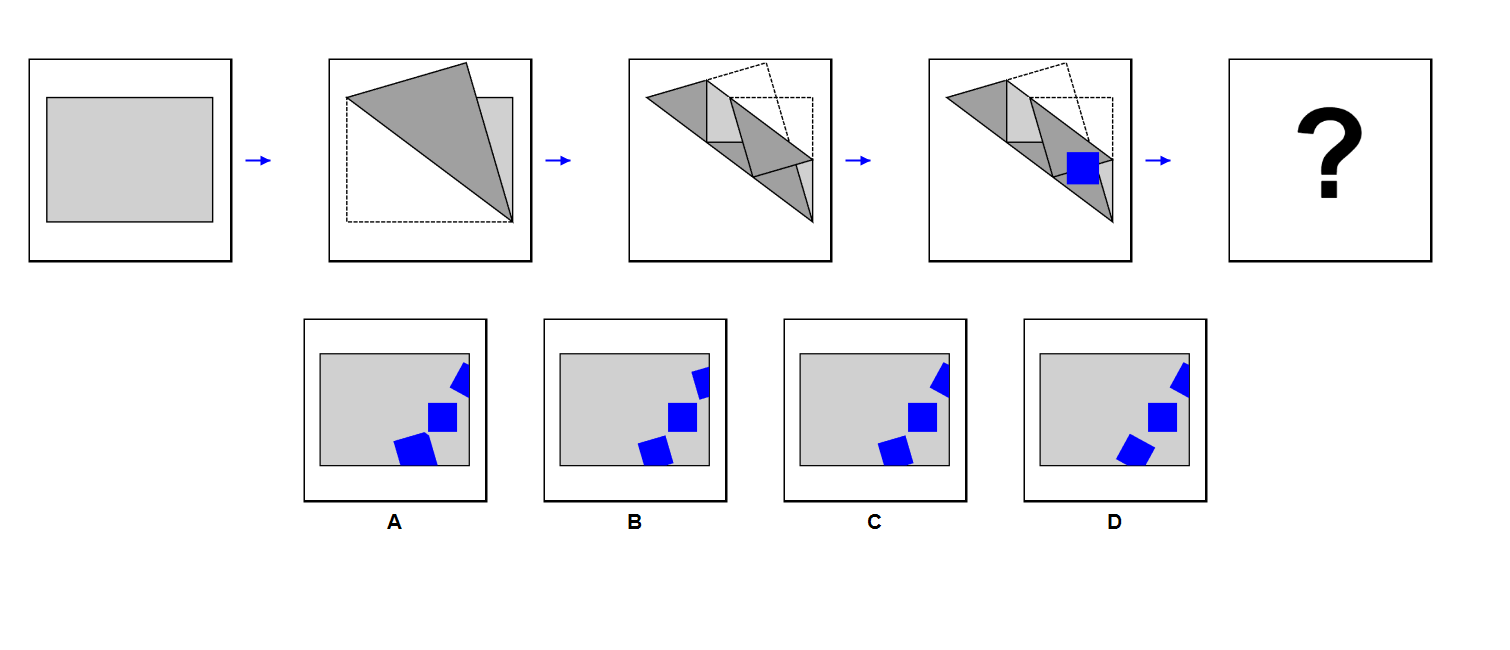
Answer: B